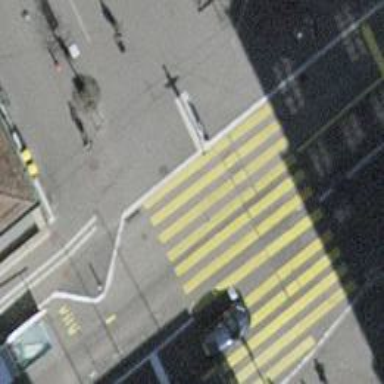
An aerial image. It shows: Pedestrian path with asphalt surface.